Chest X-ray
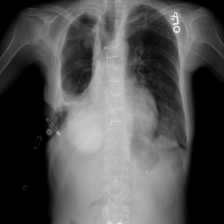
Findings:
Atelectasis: positive
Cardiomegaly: negative
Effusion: positive
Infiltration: positive
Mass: negative
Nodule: negative
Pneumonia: negative
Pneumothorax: positive
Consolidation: positive
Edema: negative
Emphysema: negative
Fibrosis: negative
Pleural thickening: negative
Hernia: negative